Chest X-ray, PA view. Patient: 22 years old, sex M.
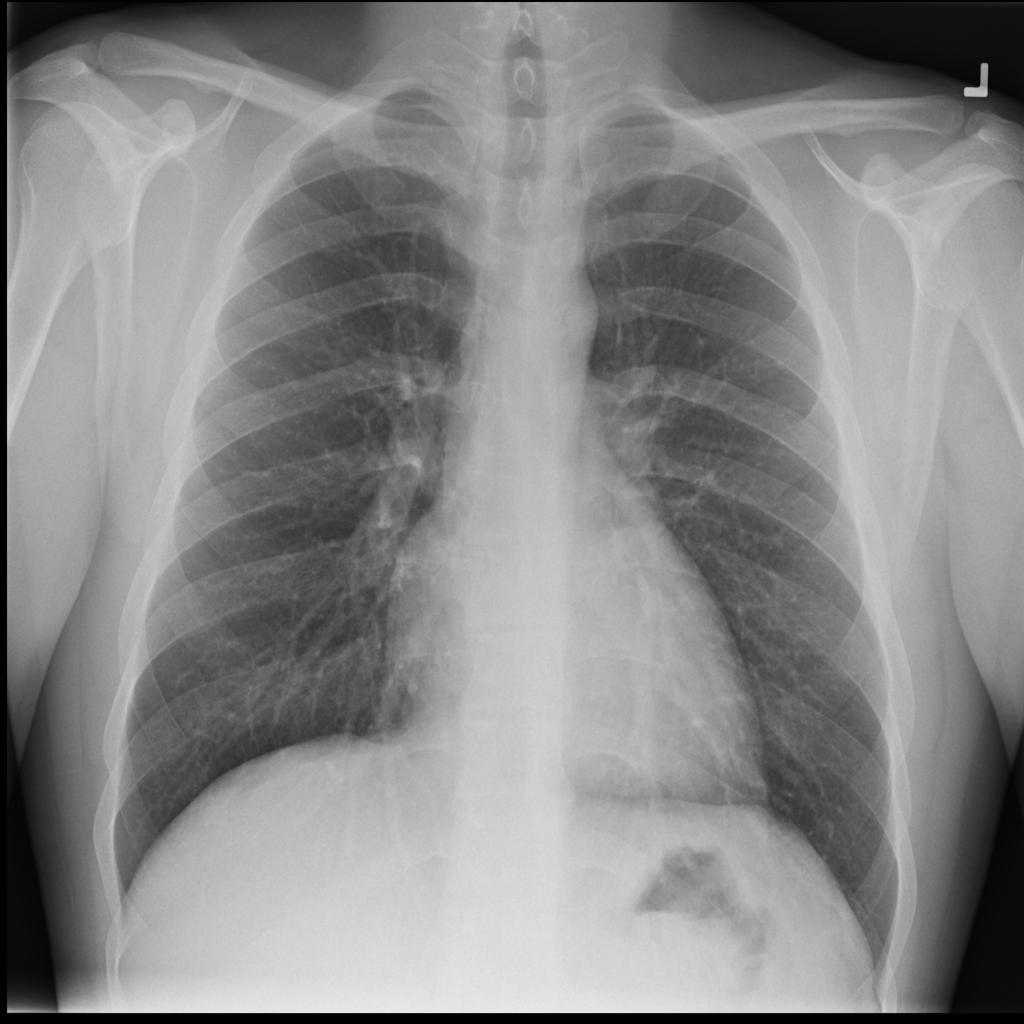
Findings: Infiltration